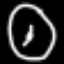
Label: clock